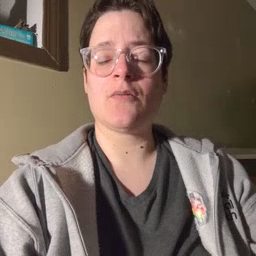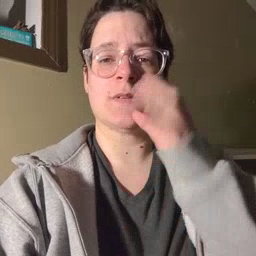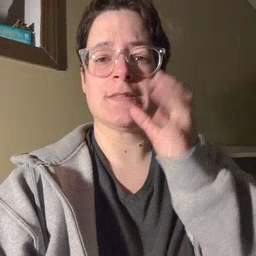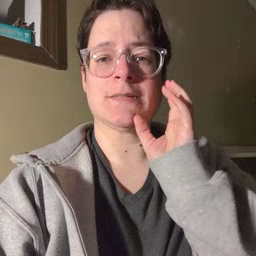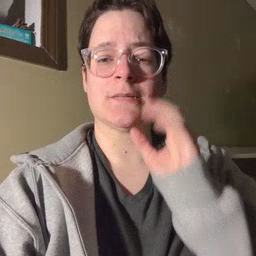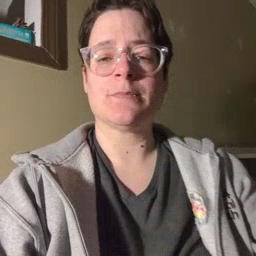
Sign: drink